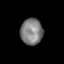
Tissue: prostate
Cell type: T cells
Senescence score: 0.3258
Nuclear area (px): 574
Mean DAPI intensity: 126.463